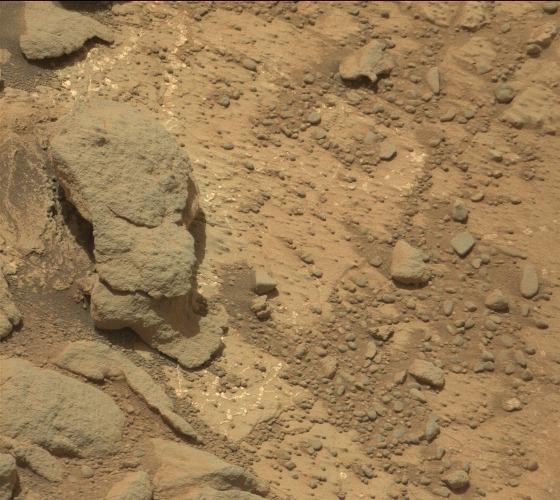
Terrain classes present: Bedrock, Gravel / Sand / Soil, Rock, Shadow